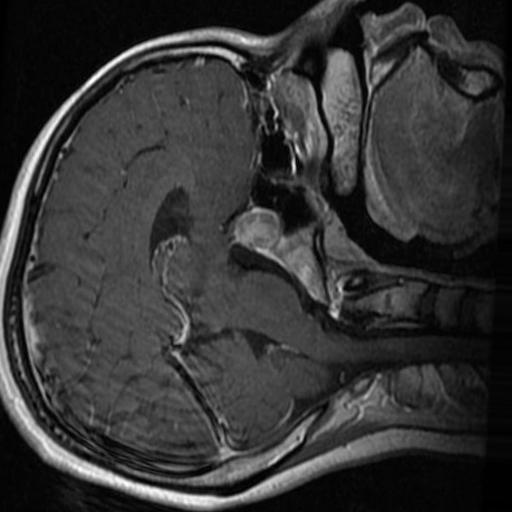
Label: brain_tumor